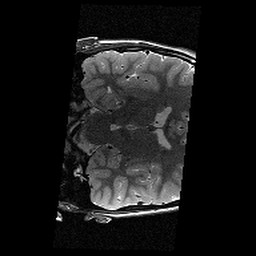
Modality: T2w
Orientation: coronal
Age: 11
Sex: male
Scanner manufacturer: siemens
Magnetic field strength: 3 T
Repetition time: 8.46 s
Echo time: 0.067 s